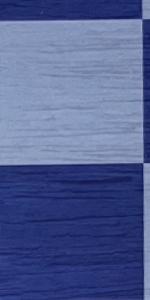
Label: Empty